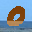
Label: 0